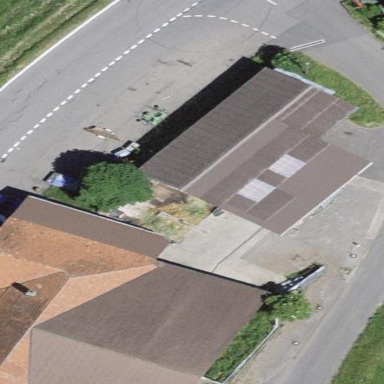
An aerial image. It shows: Shed building.